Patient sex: M
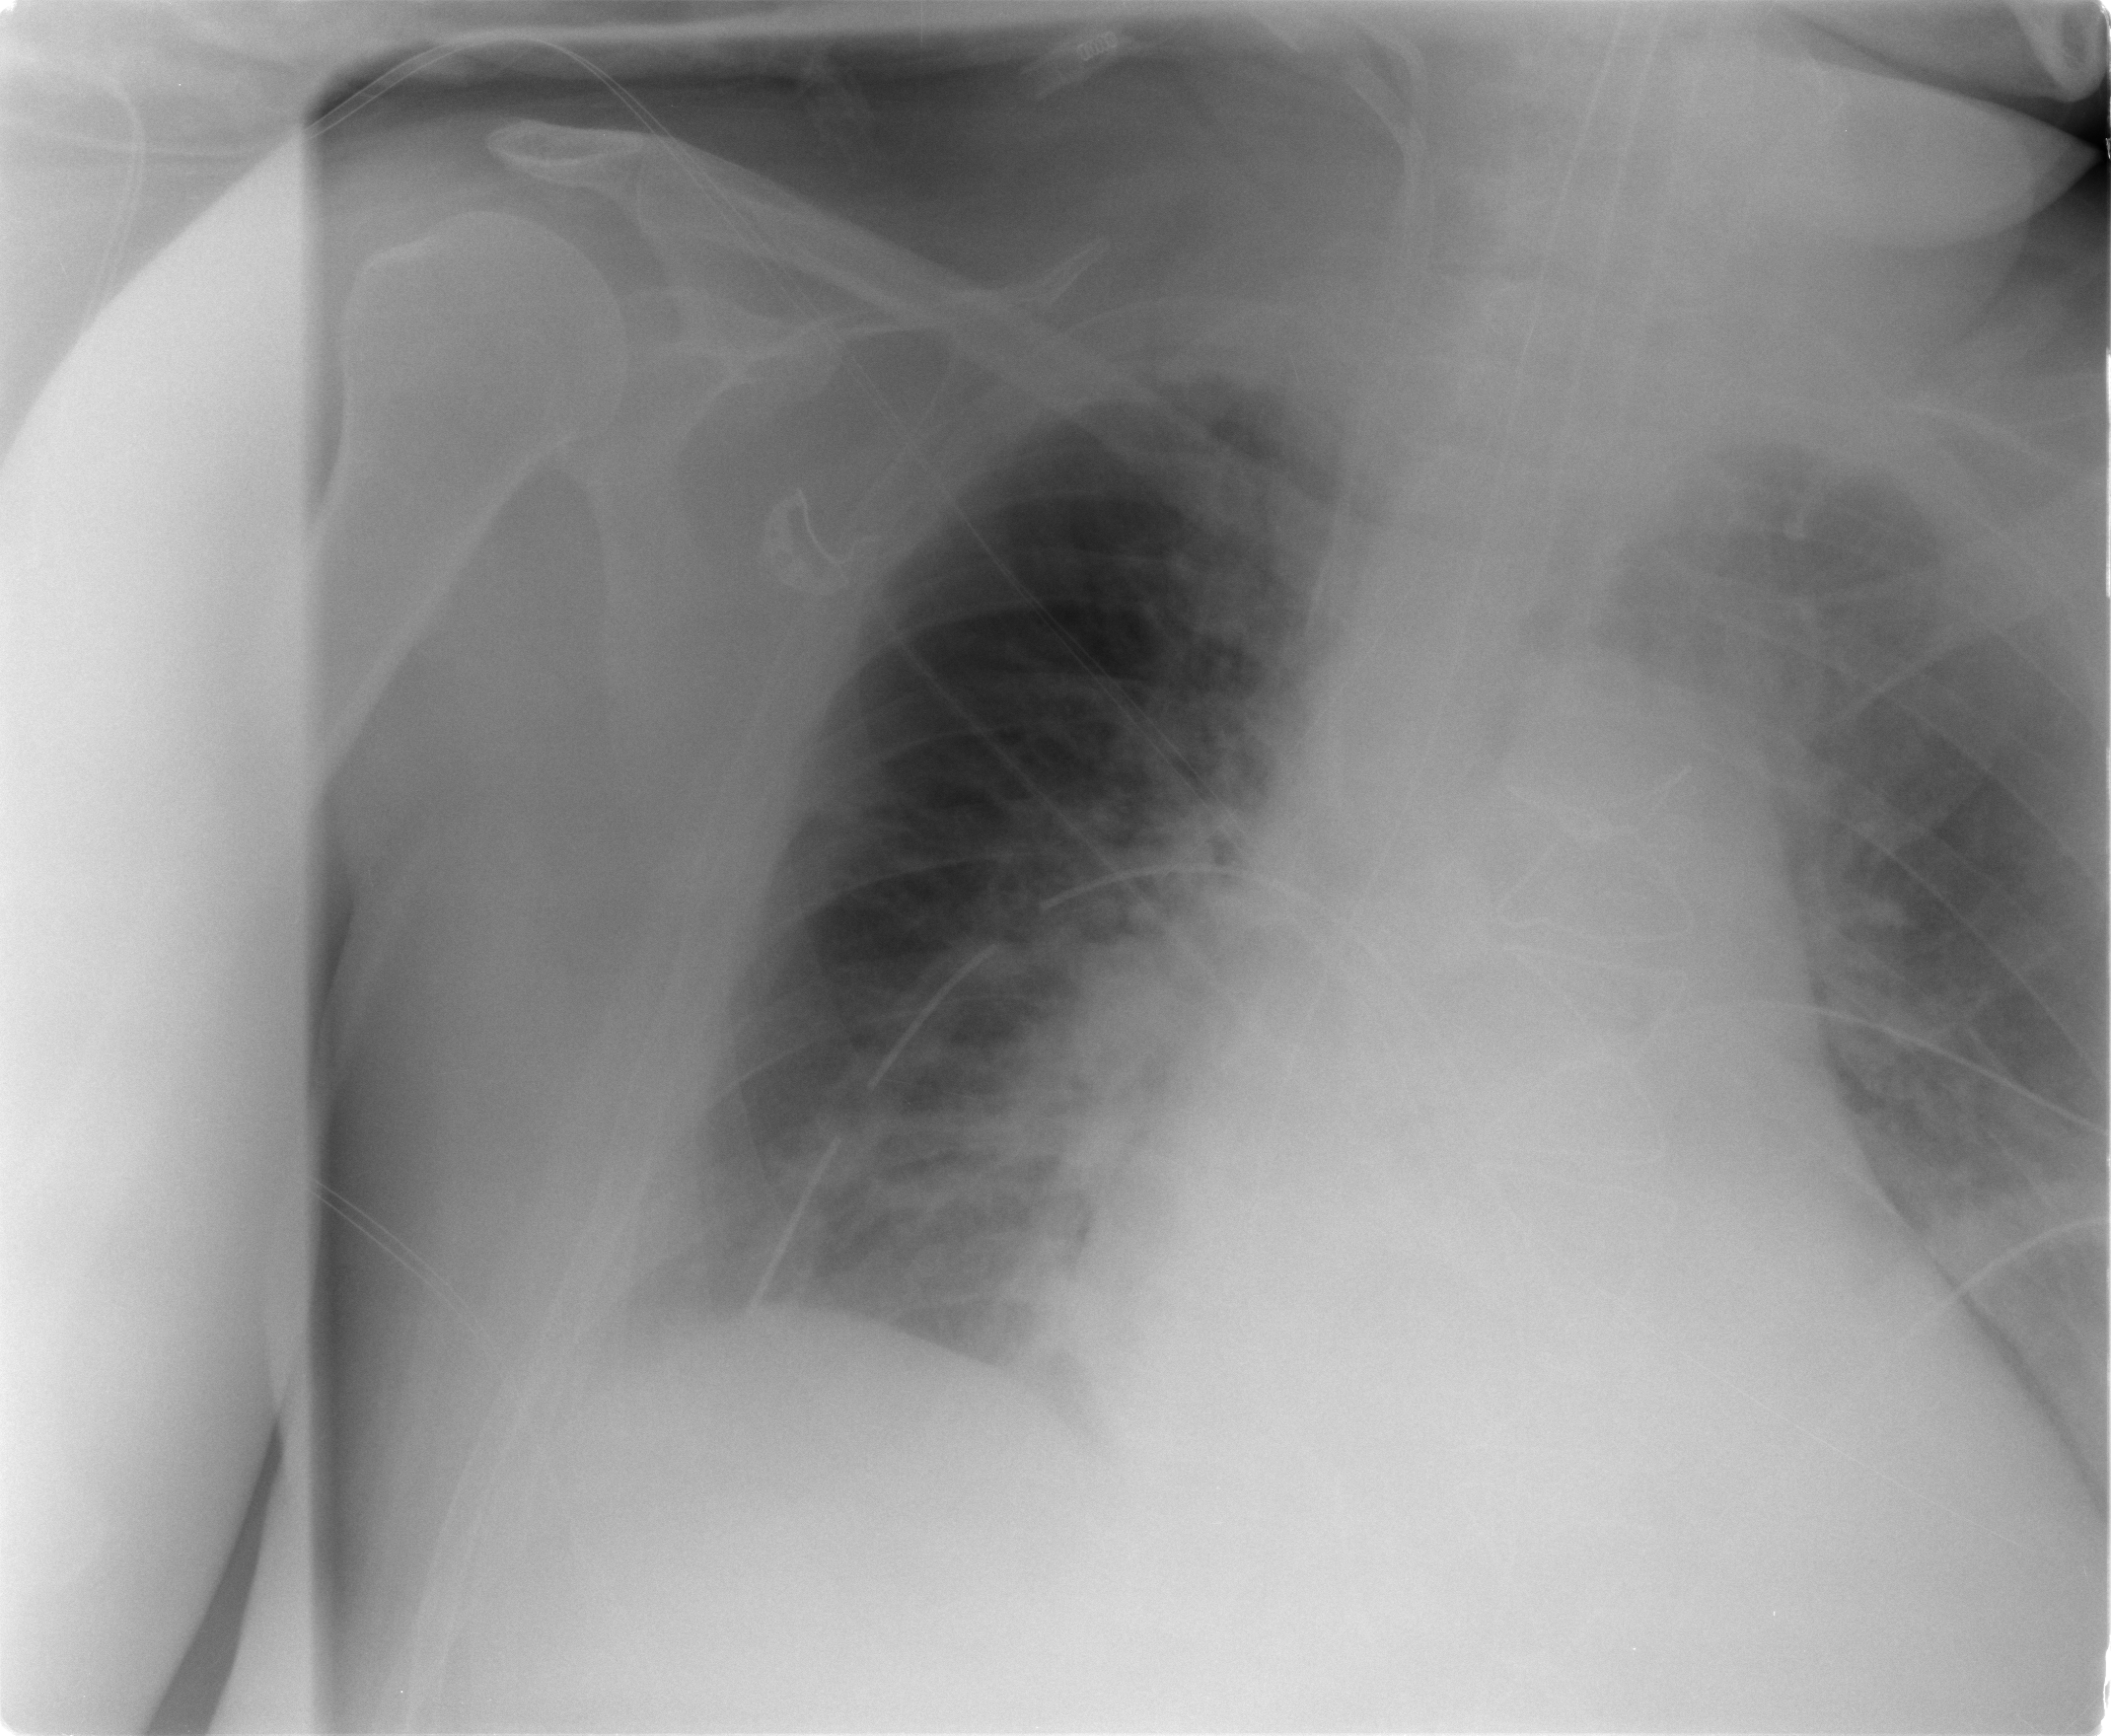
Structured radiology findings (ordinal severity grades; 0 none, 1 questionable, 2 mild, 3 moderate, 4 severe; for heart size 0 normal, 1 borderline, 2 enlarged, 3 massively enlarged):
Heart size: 2
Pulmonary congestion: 2
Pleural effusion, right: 1
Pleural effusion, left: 2
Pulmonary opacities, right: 0
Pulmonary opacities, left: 0
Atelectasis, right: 1
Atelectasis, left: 2